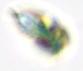
Label: Tintinnid